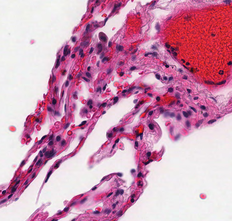
Tumor epithelial tissue: no
Tumor-associated stroma tissue: yes
Normal tissue: no